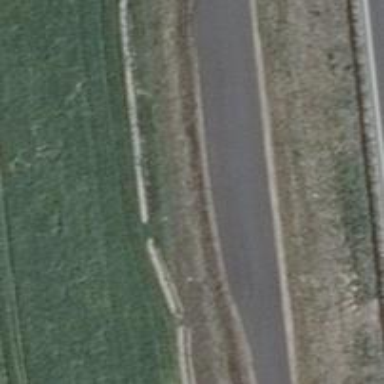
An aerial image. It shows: Passing place on the road.